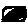
Label: car